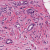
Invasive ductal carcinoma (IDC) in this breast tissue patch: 1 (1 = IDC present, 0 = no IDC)